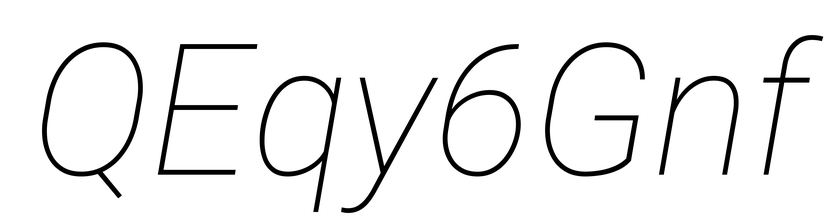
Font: Roboto-Italic_Thin_Italic